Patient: sex F, age 40
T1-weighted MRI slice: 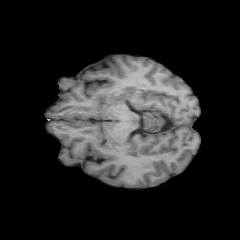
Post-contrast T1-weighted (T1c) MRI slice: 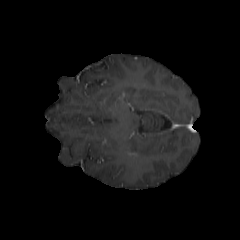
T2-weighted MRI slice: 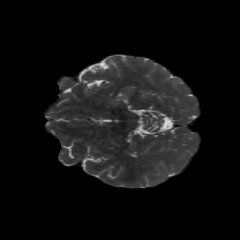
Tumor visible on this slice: no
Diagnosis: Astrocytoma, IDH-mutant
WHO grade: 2